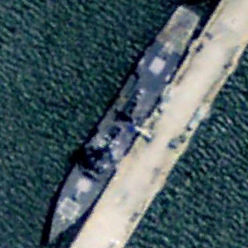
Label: destroyer